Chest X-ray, PA view. Patient: 55 years old, sex F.
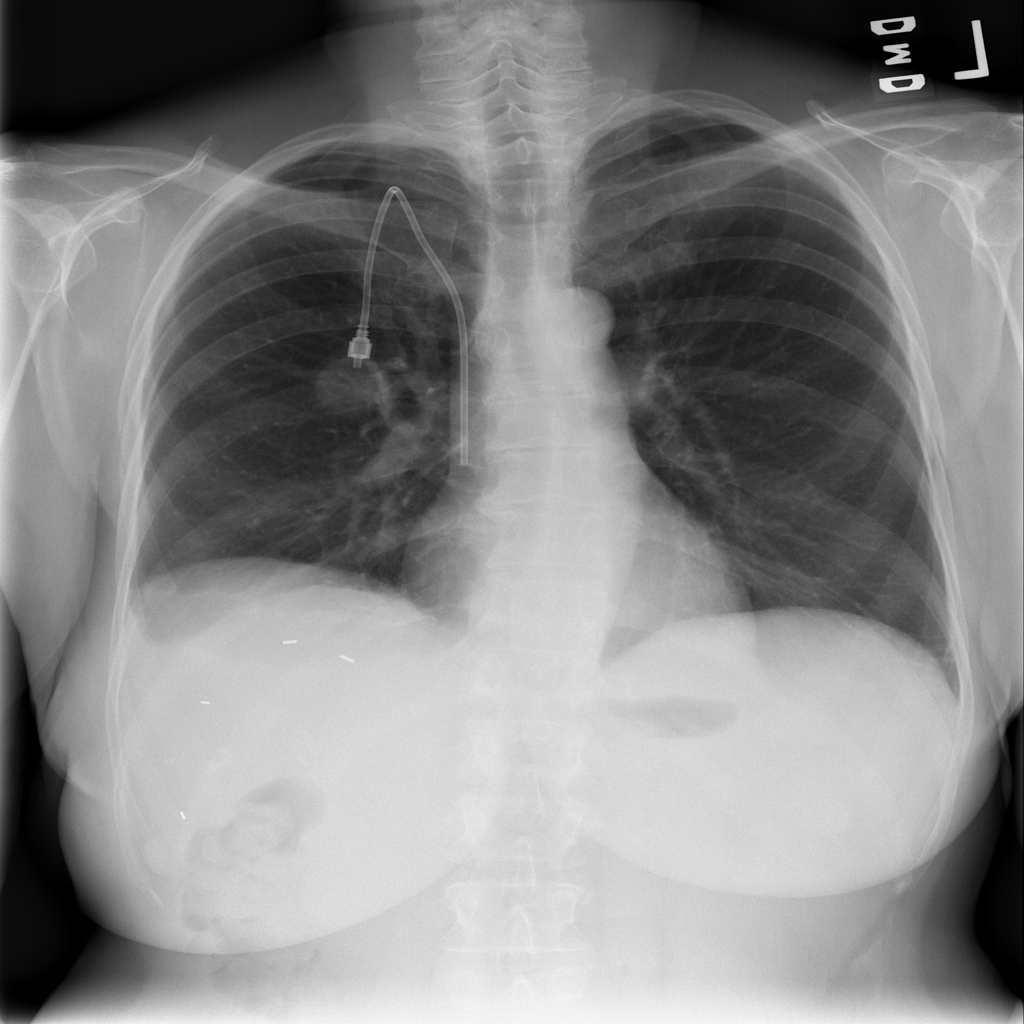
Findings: Effusion, Pleural_Thickening